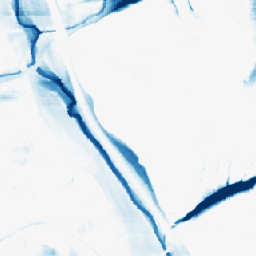
Category: morphological
Decomposition family: morphological_rect
Decomposition parameters: operation: closing
width: 50
height: 20
Upsampling method: nearest
Upsampling parameters: scale: 8
Upsampling scale: 8